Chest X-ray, AP view. Patient: 54 years old, sex F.
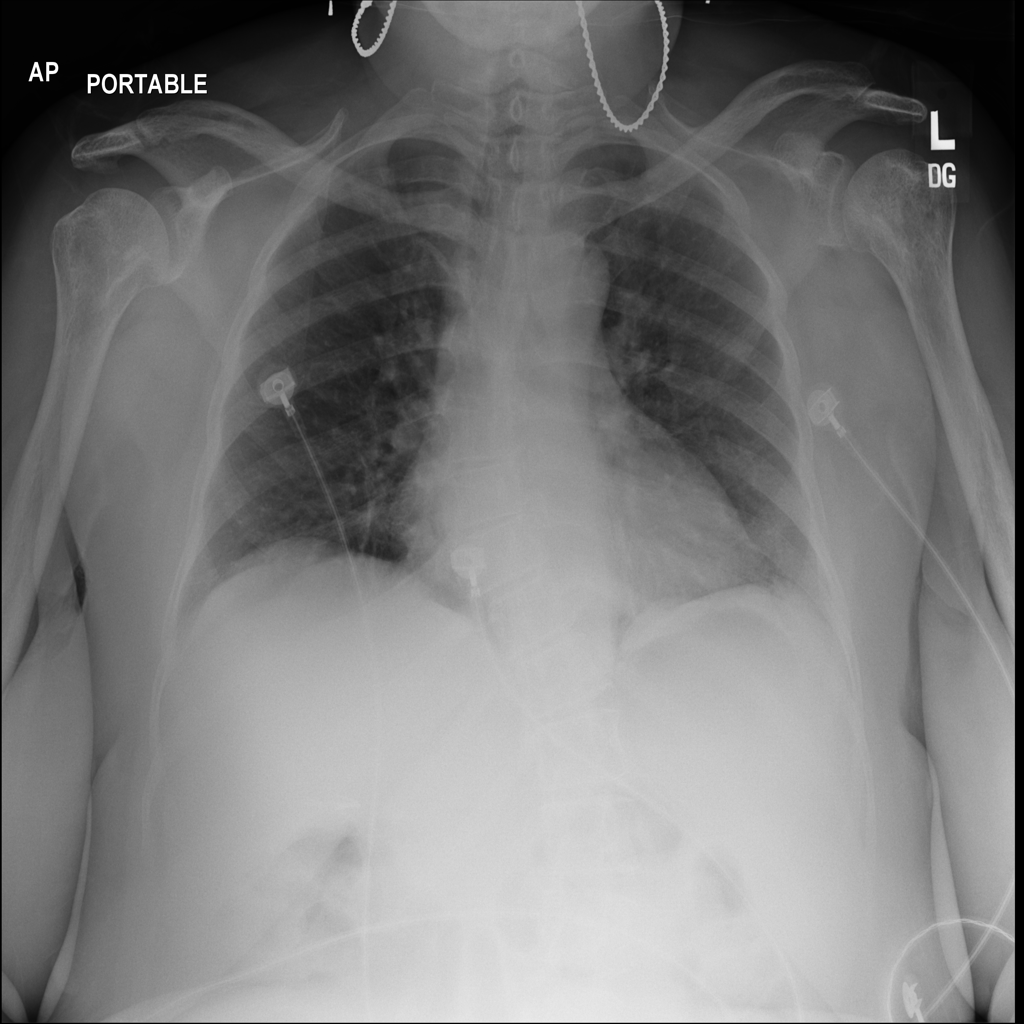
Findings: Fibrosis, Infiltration